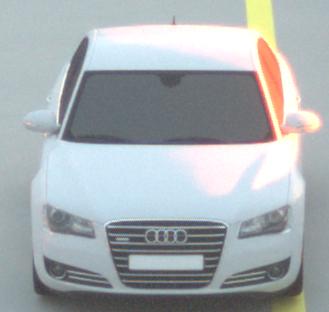
Make: Audi
Model: A8 D4
Model produced from: 2009
Model produced until: 2017
Doors: 4
Color: white
Road condition: dry road
Daytime: sunrise or sunset
Contrast: medium contrast